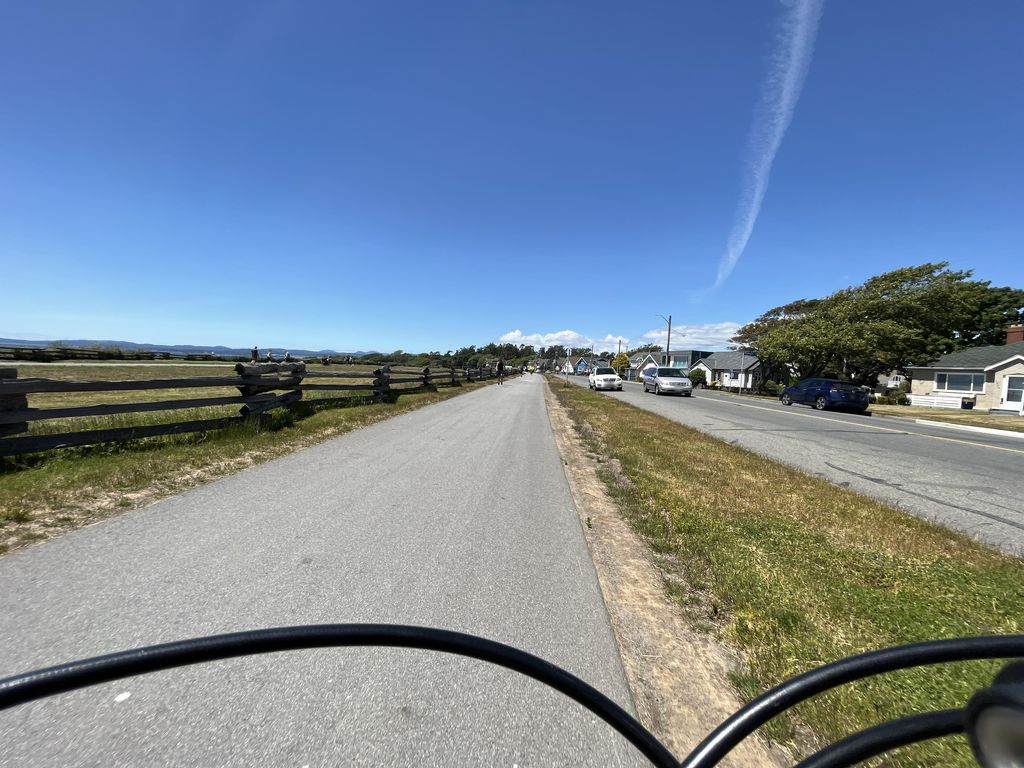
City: victoria